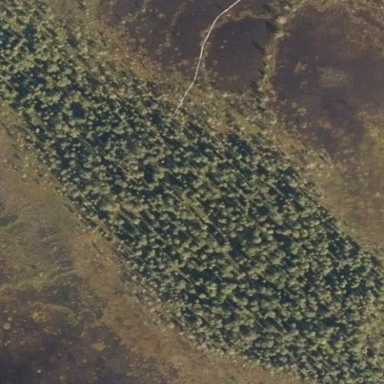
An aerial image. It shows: Evergreen needle-leaved woodland.